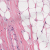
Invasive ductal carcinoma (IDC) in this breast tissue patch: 0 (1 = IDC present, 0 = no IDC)